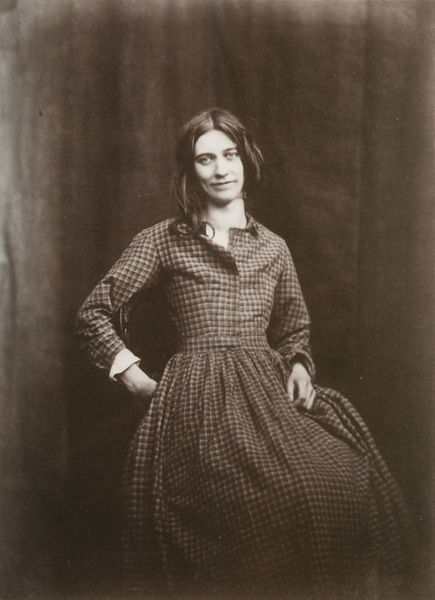
Titel: Démente du Surrey County Asylum
Künstler: H. Diamond
Schlagwörter: dunkel, hand, haut, schatten, weiß, mädchen, finger, frau, grau, haar, kariert, kleid, licht, mund, nase, schwarz, blick, karo, rock, jung, wand, arm, augen, stehen, hals, portrait, haare, potrait, schulter, lächeln, taille, sepia, foto, fotografie, photo, hochkant, fototgrafie, ganzkörperportrait